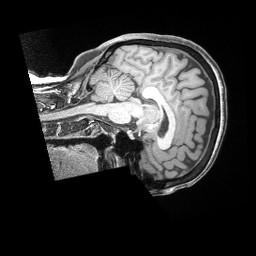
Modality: T1w
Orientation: sagittal
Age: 36
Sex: female
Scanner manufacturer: siemens
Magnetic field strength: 3 T
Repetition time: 2 s
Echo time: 0.00211 s